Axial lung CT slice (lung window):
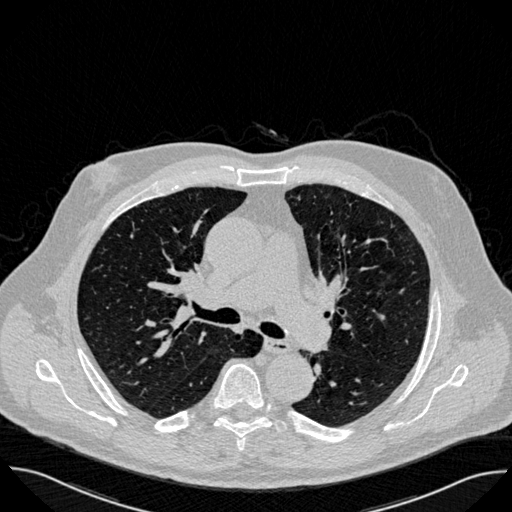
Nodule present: no